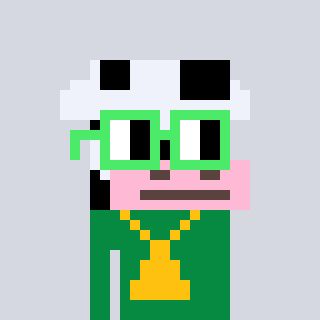
a pixel art character with square light green glasses, a cow-shaped head and a green-colored body on a cool background